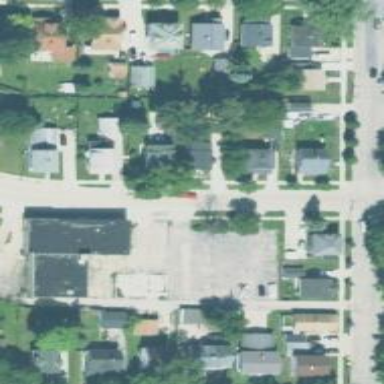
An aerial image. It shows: Alley classified as service road.